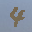
Label: 4